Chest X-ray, PA view. Patient: 24 years old, sex M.
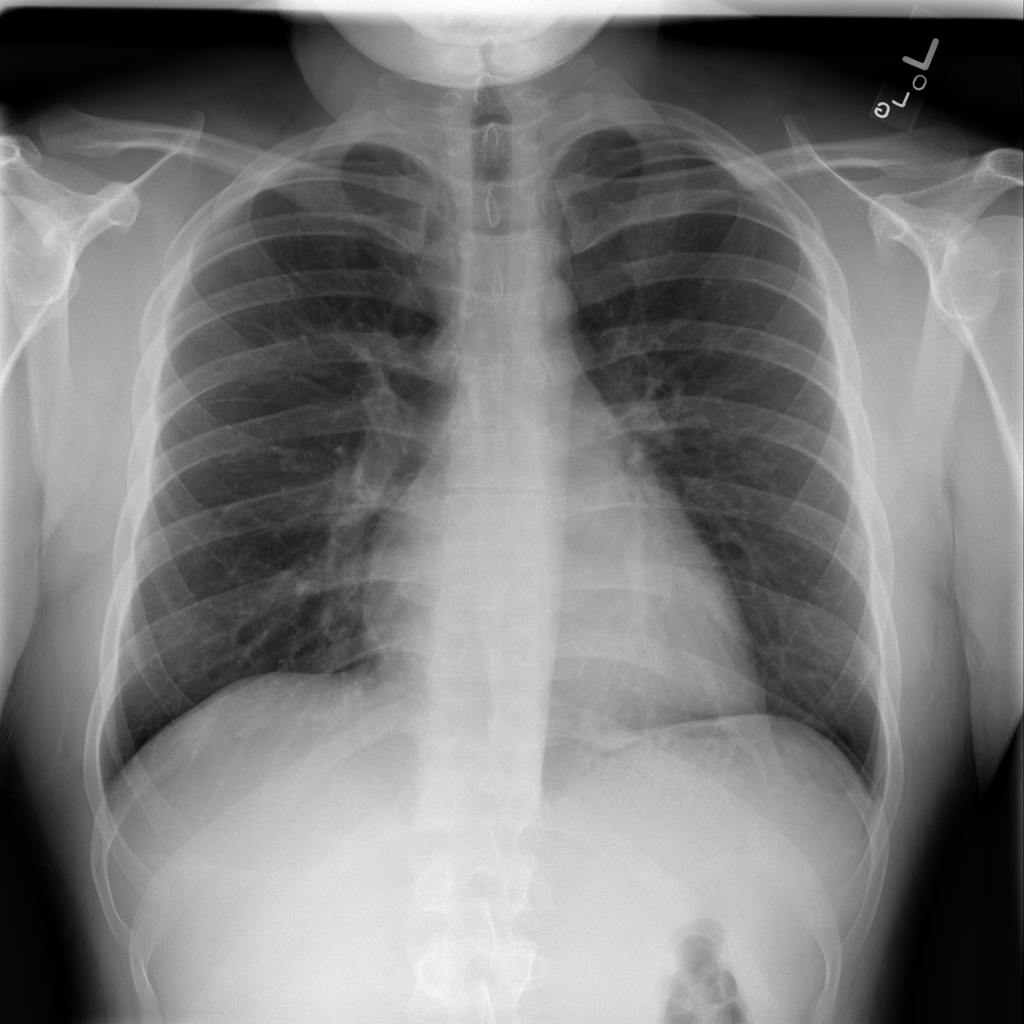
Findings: No Finding